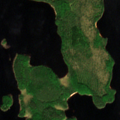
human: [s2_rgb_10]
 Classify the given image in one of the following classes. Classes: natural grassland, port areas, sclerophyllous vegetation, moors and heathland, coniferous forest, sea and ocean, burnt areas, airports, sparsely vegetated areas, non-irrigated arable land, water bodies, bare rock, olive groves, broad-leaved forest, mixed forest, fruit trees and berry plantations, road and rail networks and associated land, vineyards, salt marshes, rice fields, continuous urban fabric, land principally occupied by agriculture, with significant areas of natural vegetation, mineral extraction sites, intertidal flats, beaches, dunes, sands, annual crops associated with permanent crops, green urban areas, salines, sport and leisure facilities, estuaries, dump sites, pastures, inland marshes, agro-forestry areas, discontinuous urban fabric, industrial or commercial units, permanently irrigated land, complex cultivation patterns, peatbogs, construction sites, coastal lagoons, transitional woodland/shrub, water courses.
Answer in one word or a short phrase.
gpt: coniferous forest, water bodies